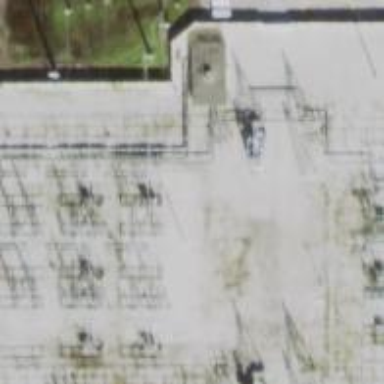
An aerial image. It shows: Switch for power supply.